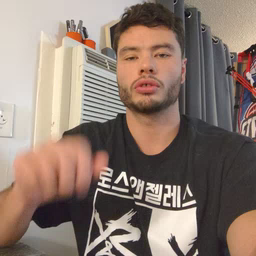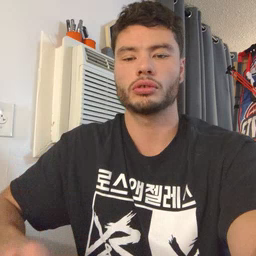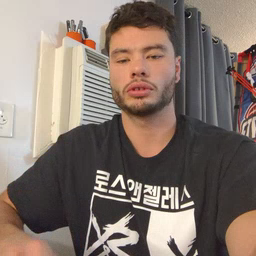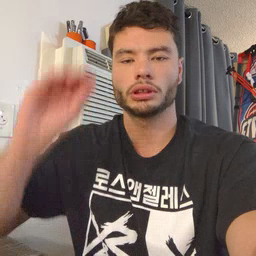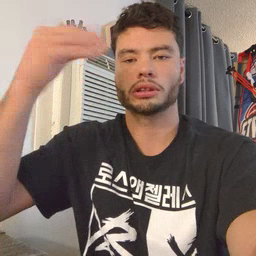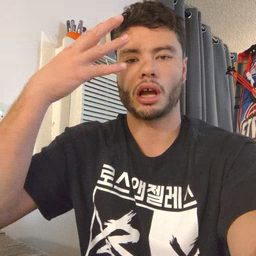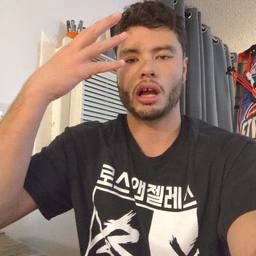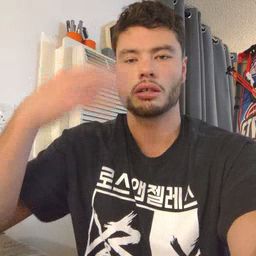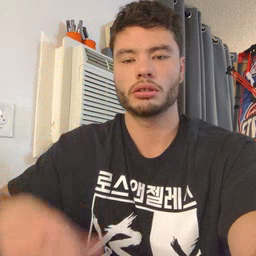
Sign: sun